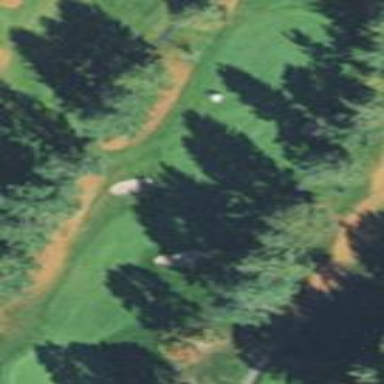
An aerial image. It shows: Grassy area designated as golf fairway.